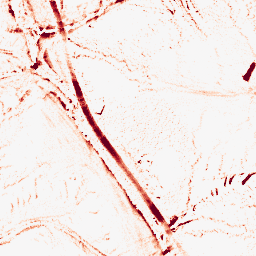
Category: morphological
Decomposition family: morphological
Decomposition parameters: operation: opening
size: 5
Upsampling method: bicubic
Upsampling parameters: scale: 8
Upsampling scale: 8